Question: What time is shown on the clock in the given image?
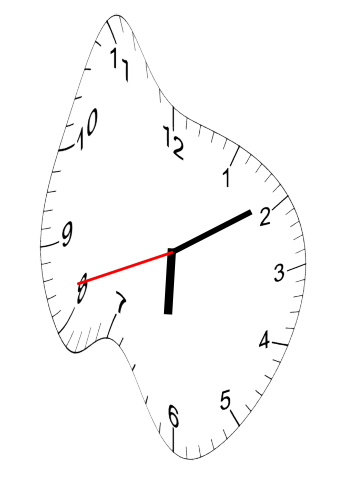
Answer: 06:09:42